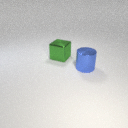
large green metal cube to the left of large blue metal cylinder